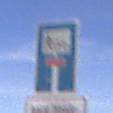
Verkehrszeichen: SackgasseRadverkehrFussgaengerDurchlaessig
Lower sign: HinweisGeaenderteVorfahrtVerkehrsfuehrungVerkehrsregelung3
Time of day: Midday
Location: Outdoor (Nature)
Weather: Clear
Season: NotSpecified
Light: Natural